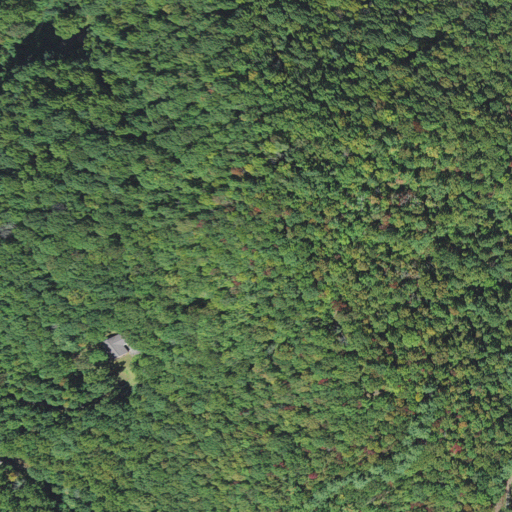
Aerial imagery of mountain in North Carolina named Rattlesnake Knob containing deciduous forest and open development